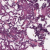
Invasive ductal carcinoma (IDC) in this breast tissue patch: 0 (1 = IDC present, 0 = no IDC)